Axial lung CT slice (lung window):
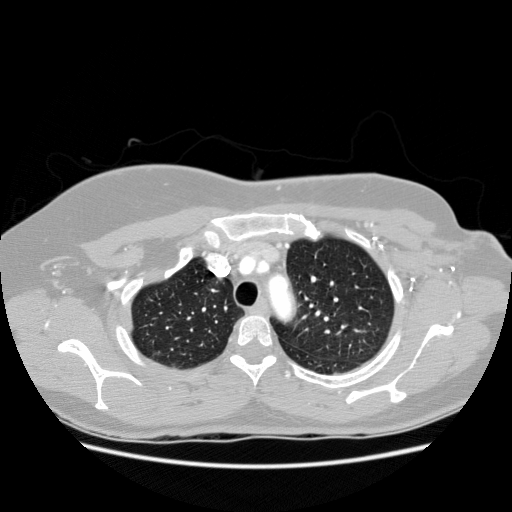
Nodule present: no